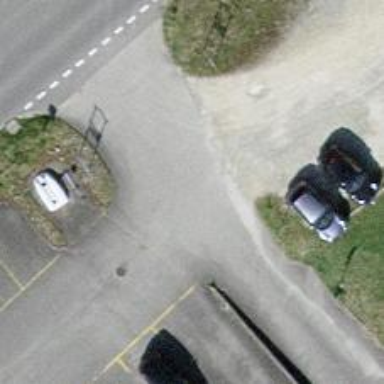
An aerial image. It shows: Parking aisle designated as service road.